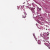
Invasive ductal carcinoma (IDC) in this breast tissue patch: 0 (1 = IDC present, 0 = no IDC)